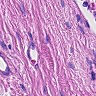
Metastatic tissue present: no